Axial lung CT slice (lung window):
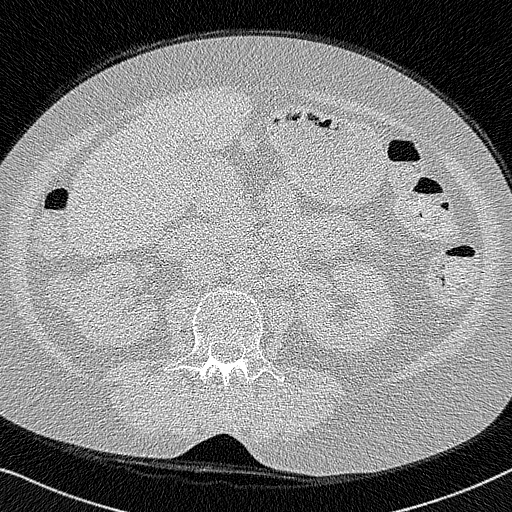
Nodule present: no